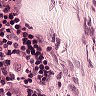
Metastatic tissue present: no